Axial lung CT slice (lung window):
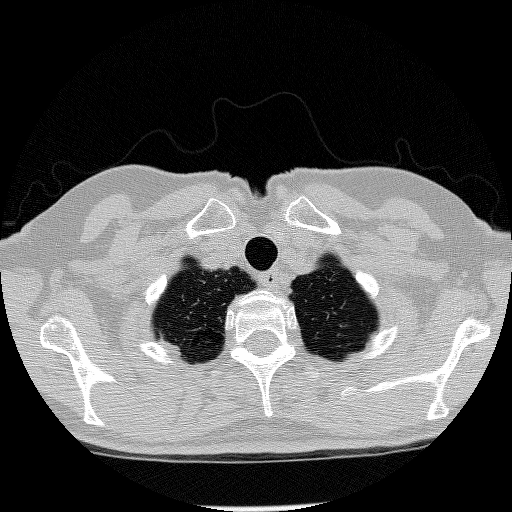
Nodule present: no